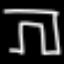
Label: pants